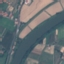
Land use / land cover: River